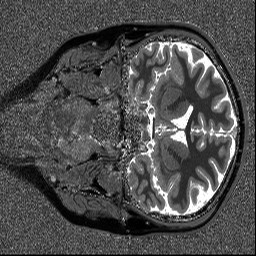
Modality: T1map
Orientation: coronal
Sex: female